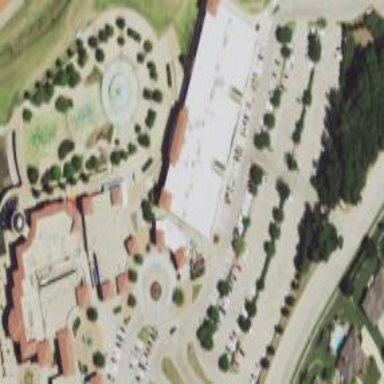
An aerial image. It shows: Cinema located in retail building.